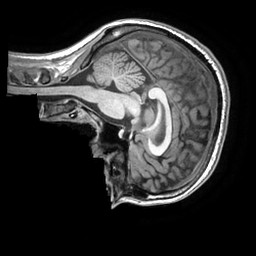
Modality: T1w
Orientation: sagittal
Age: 31
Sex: female
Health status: healthy
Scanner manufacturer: ge